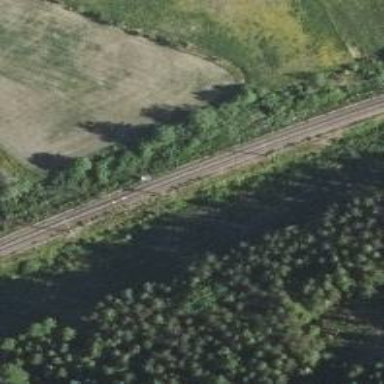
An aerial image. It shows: Railway signal.